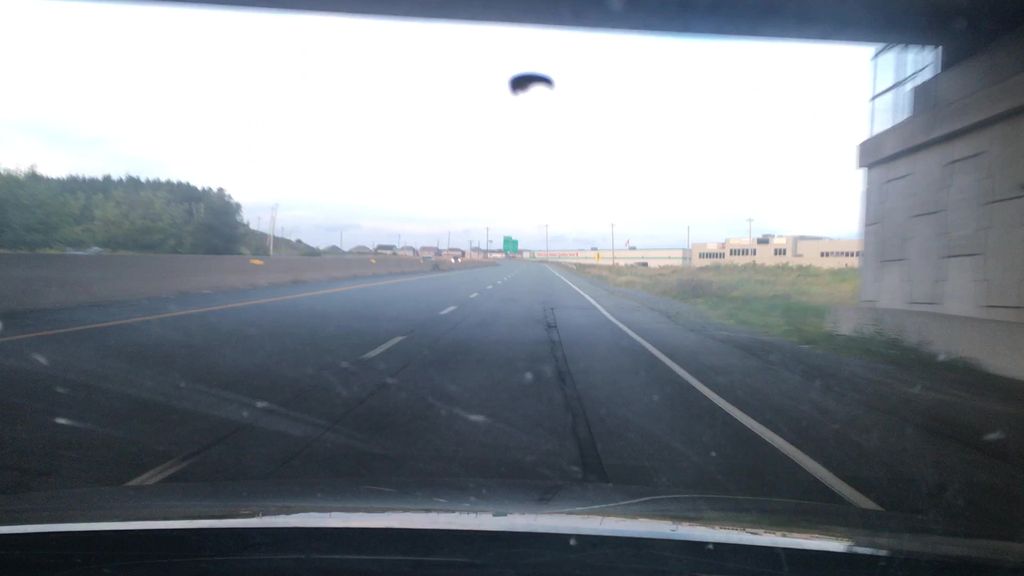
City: halifax